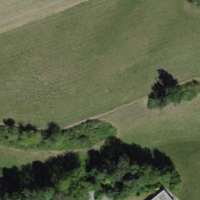
EUNIS habitat code: 52
Species observed at this site:
Draba verna
Phoenicurus phoenicurus